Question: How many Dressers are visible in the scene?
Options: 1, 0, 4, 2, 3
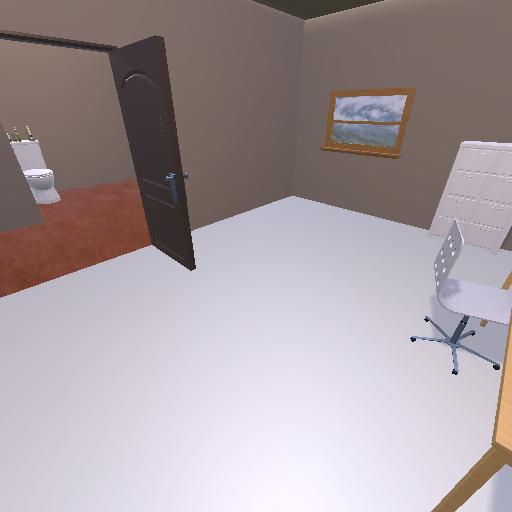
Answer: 1